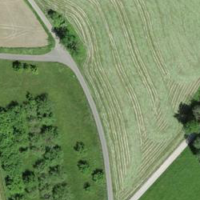
EUNIS habitat code: 25
Species observed at this site:
Rhingia campestris
Cydonia oblonga